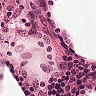
Metastatic tissue present: no